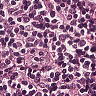
Metastatic tissue present: no